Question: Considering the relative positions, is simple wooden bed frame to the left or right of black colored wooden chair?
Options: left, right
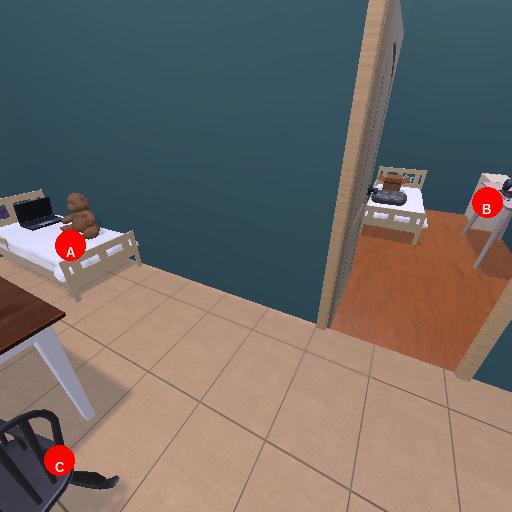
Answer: left